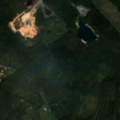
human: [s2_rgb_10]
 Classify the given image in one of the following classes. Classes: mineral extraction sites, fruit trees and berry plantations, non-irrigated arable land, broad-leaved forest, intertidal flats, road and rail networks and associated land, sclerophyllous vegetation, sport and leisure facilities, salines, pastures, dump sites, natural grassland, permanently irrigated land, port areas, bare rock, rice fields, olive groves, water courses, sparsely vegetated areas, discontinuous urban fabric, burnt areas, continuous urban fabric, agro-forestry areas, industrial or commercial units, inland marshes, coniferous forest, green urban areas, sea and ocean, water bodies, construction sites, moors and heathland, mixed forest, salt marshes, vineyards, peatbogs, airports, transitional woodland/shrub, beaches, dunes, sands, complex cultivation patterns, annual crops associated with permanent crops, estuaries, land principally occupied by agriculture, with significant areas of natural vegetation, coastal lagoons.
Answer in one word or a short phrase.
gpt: coniferous forest, mixed forest